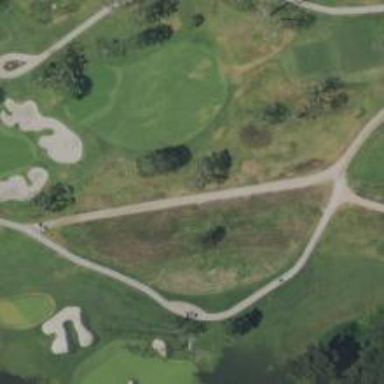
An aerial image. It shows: Path designated for golf carts.